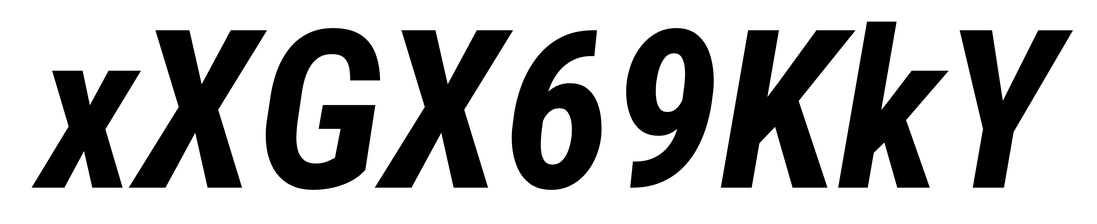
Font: Roboto-Italic_Condensed_Bold_Italic